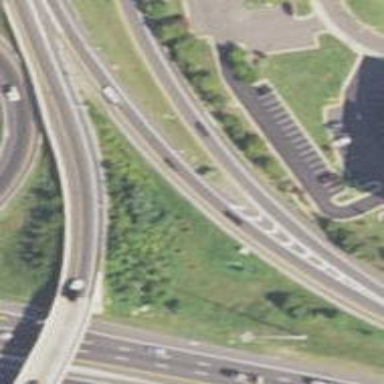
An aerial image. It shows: Asphalt motorway link.